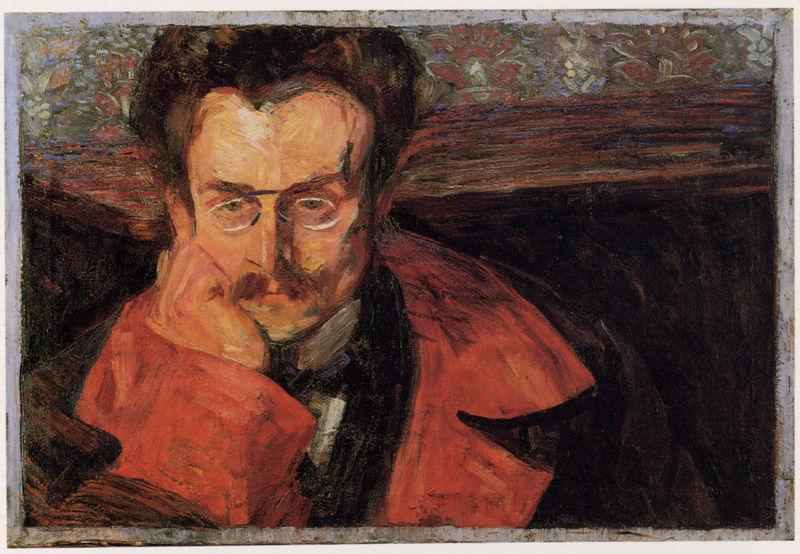
Titel: Virgilio Brocchi
Künstler: Umberto Boccioni
Institution: Privatbesitz
Schlagwörter: dunkel, gemälde, hand, mann, schatten, weiß, impressionismus, bar, blumen, braun, degas, finger, frisur, glas, grau, haar, hintergrund, holz, licht, mund, nase, orange, paris, schwarz, stirn, tisch, blick, blüten, rot, malerei, muster, ornament, anzug, bart, hemd, jacke, kneipe, schnurrbart, wand, arm, augen, gesicht, inkarnat, kragen, mensch, rahmen, trauer, ärmel, bild, bildnis, möbel, portrait, porträt, öl, pastos, haare, mantel, realismus, frontal, kinn, lippen, wangen, sofa, haltung, moderne, warm, modern, farbe, rand, ölgemälde, angst, querformat, frack, schnäuzer, schnurbart, tapete, krawatte, glanz, glatze, lesen, melancholie, couch, nachdenklich, nachdenken, fliege, revers, schnauzer, selbstporträt, denken, gestützt, munch, groß, brett, künstler, brille, faust, schriftsteller, denker, leinwand, manschette, manschetten, geheimratsecken, kneifer, zwickel, zwicker, wärme, portät, aufgestützt, halsbinde, konsole, monokel, sinn, matel, sofalehne, liest, mantelkragen, binokel, biöd, nasenzwicker, malarei, melanchoie, stützten, mann brille, mustere, gesicht in die hand gestütz, tiefsinn, malerej